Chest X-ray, PA view. Patient: 62 years old, sex F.
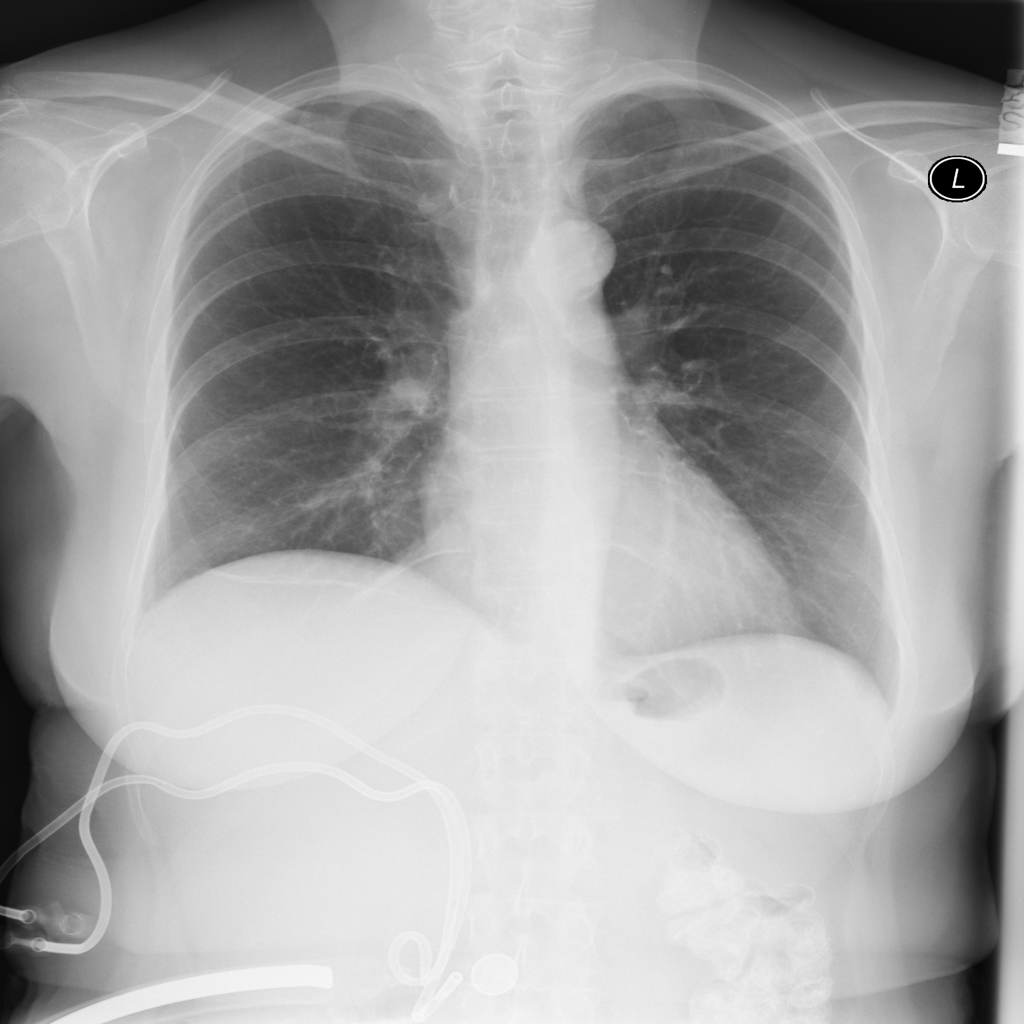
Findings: No Finding